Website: apple
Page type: account-selection
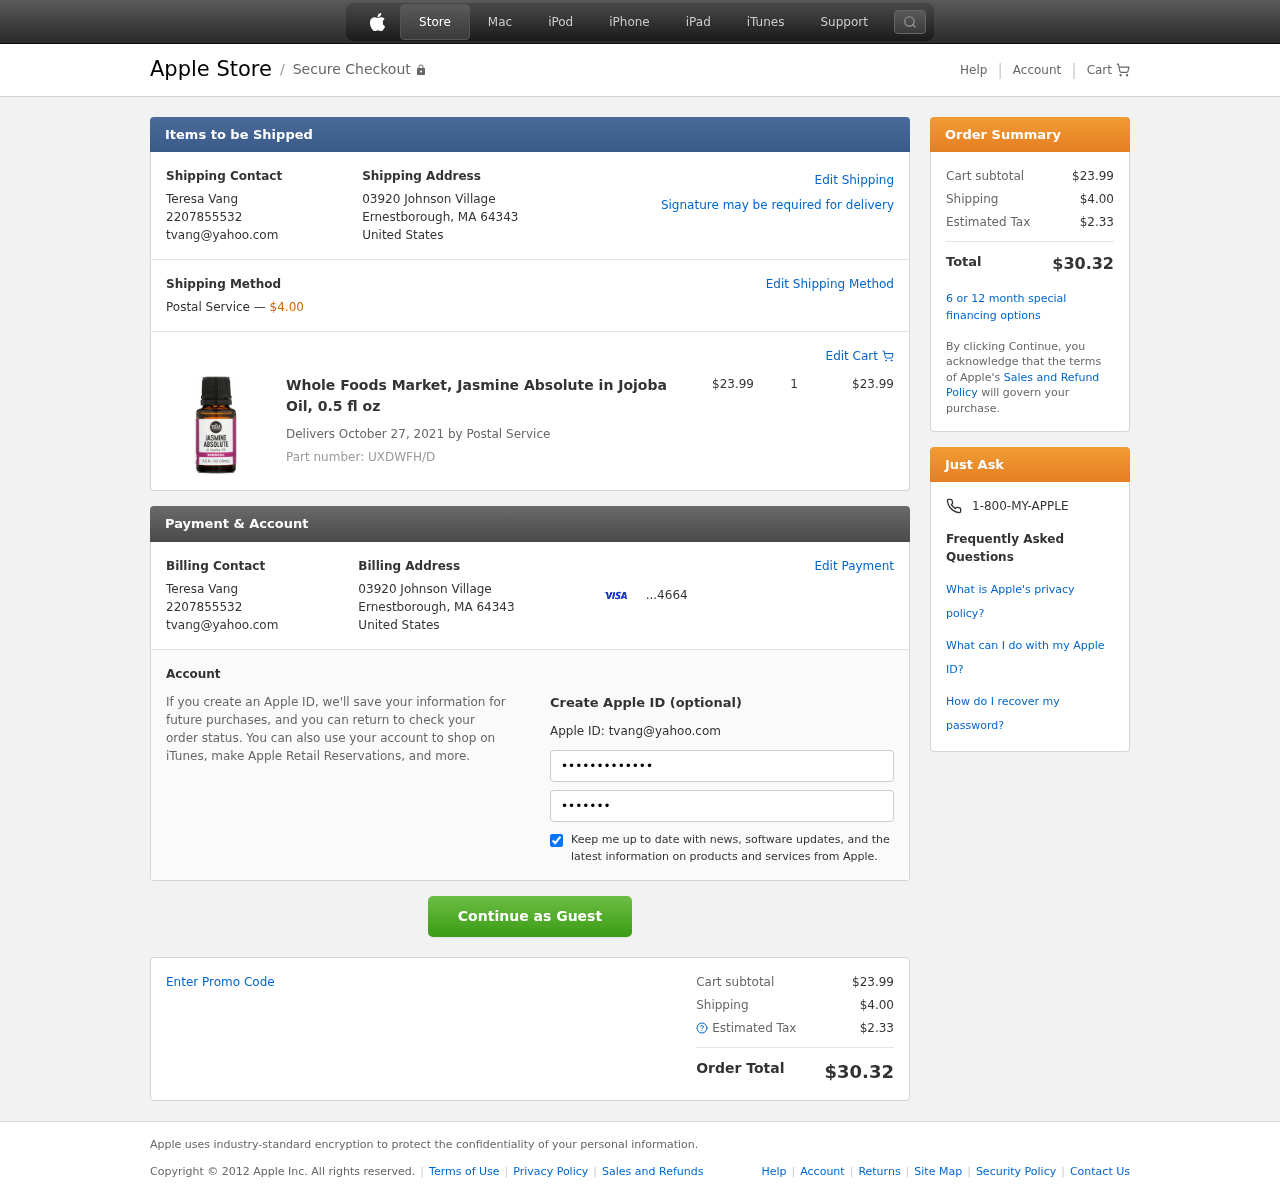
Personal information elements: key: PII_CARD_LAST4
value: ...4664
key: PII_CITY_STATE_ZIP
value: Ernestborough, MA 64343
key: PII_COUNTRY
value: United States
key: PII_EMAIL
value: tvang@yahoo.com
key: PII_FULLNAME
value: Teresa Vang
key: PII_PHONE
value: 2207855532
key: PII_STREET
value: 03920 Johnson Village
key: PII_FIRSTNAME
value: Teresa
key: PII_LASTNAME
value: Vang
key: PII_FULLNAME2
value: Teresa Vang
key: PII_FULLNAME3
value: Teresa Vang
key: PII_FIRSTNAME2
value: Teresa
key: PII_FIRSTNAME3
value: Teresa
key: PII_LASTNAME2
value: Vang
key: PII_LASTNAME3
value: Vang
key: PII_FIRSTNAME_DERIVED
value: Teresa
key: PII_LASTNAME_DERIVED
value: Vang
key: PII_FULLNAME_DERIVED
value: Teresa Vang
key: PII_NAME_FULL_DERIVED
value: Teresa Vang
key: PII_PHONE_LINE
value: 5532
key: PII_PHONE_SUFFIX
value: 5532
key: PII_PHONE2
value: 2207855532
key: PII_PHONE3
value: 2207855532
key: PII_PHONE_NUMERIC
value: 2207855532
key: PII_PHONE_LINE_NUMERIC
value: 5532
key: PII_PHONE_SUFFIX_NUMERIC
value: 5532
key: PII_PHONE2_NUMERIC
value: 2207855532
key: PII_PHONE3_NUMERIC
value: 2207855532
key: PII_PHONE_DIGITS
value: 2207855532
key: PII_PHONE_LAST4
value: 5532
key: PII_EMAIL2
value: tvang@yahoo.com
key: PII_EMAIL3
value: tvang@yahoo.com
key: PII_STREET2
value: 03920 Johnson Village
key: PII_CITY_STATE_ZIP2
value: Ernestborough, MA 64343
Product elements: key: PRODUCT1_NAME
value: Whole Foods Market, Jasmine Absolute in Jojoba Oil, 0.5 fl oz
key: PRODUCT1_PRICE
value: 23.99
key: PRODUCT1_QUANTITY
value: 1
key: PRODUCT_PART_NUMBER
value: Part number: UXDWFH/D
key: PRODUCT_TOTAL
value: $23.99
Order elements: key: ORDER_SHIPPING_COST
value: $4.00
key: ORDER_DELIVERY_DATE
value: Delivers October 27, 2021 by Postal Service
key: ORDER_SUBTOTAL
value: $23.99
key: ORDER_TAX
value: $2.33
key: ORDER_TOTAL
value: $30.32